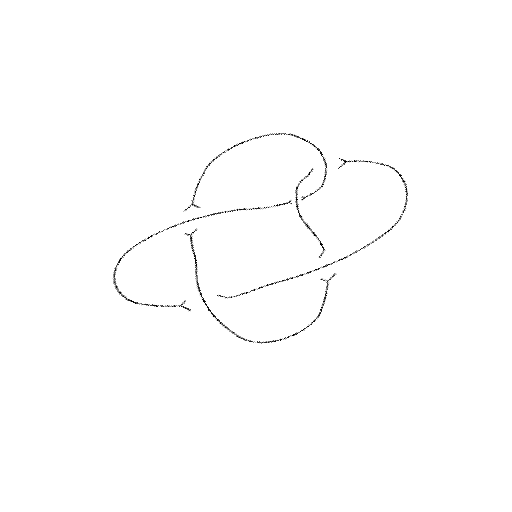
Crossing number: 5